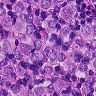
Metastatic tissue present: yes